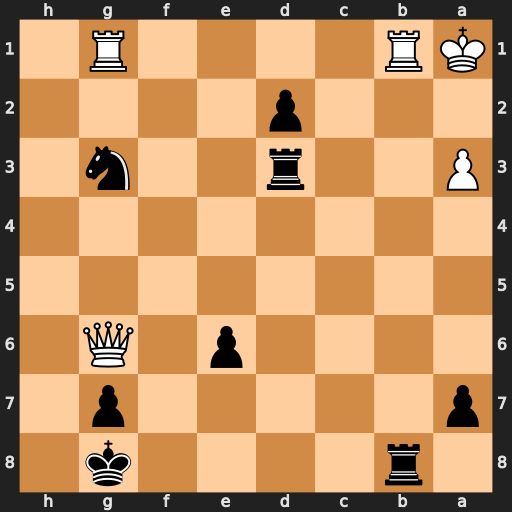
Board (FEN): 1r4k1/p5p1/4p1Q1/8/8/P2r2n1/3p4/KR4R1
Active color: b
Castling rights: -
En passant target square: -
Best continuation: Rxa3#